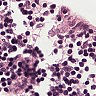
Metastatic tissue present: no